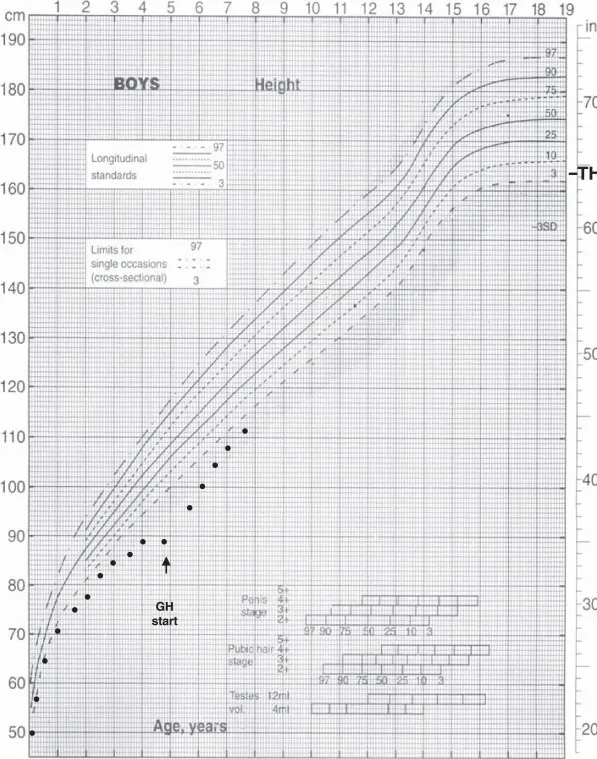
Patient's growth chart. In the figure height measurements from birth to 7.5 years are reported.
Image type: chart (chart)